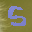
Label: 5